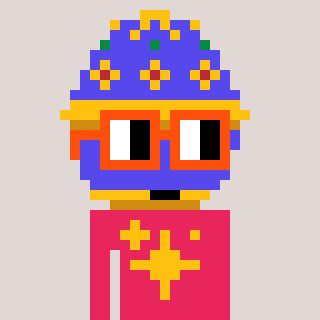
a pixel art character with square orange glasses, a faberge-shaped head and a redpinkish-colored body on a warm background